七年级 · 计数
根据所给统计图回答下面的问题:

(1)哪个月的平均气温最高？哪个月的平均气温最低？

(2)哪两个月之间的平均气温上升得最快？哪两个月之间的平均气温下降得最快?

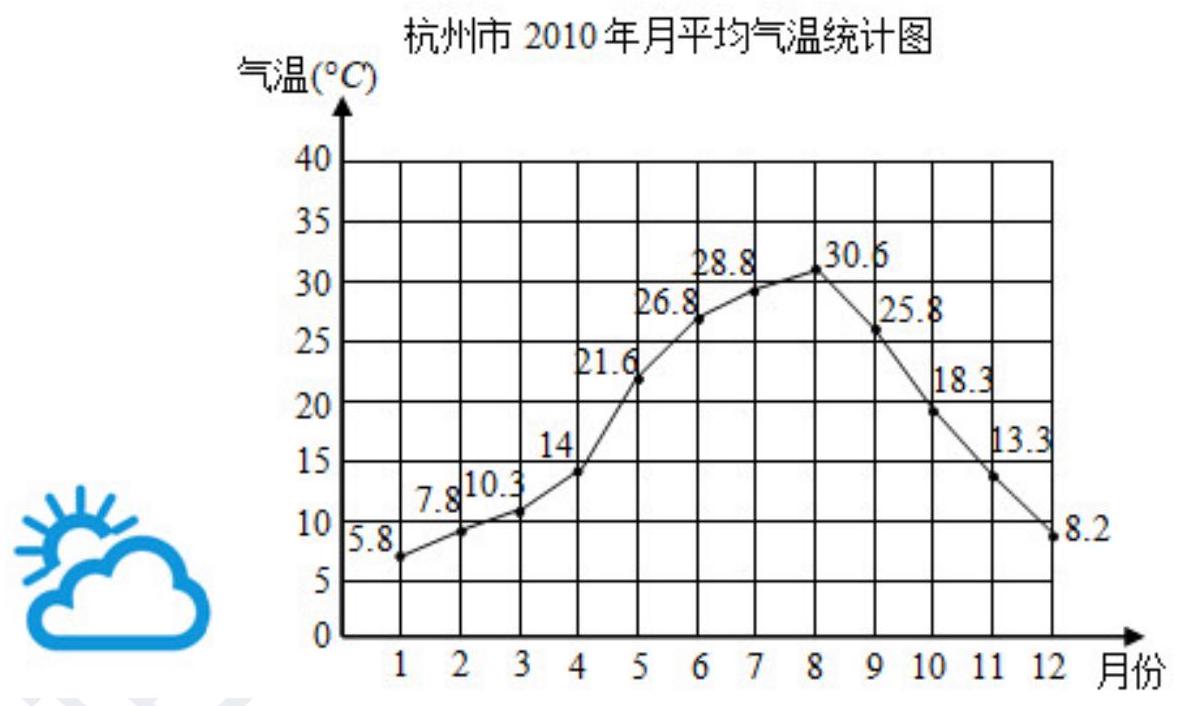
答案: 【答案】解: (1)8月的平均气温最高, 1月的平均气温最低.

(2) $4 、 5$ 两个月之间的平均气温上升得最快，9、10两个月之间的平均气温下降得最快.
【解析】(1)由上面的统计图观察可知, 8月的平均气温最高, 1月的平均气温最低.

(2)由统计图观察考查，4、5两个月之间的平均气温上升得最快，9、10两个月之间的平均气温下降得最快.

本题是一个关于折线统计图的题目, 考查了学生利用统计图中的信息解决实际问题, 同时考查了学生观察、分析能力.